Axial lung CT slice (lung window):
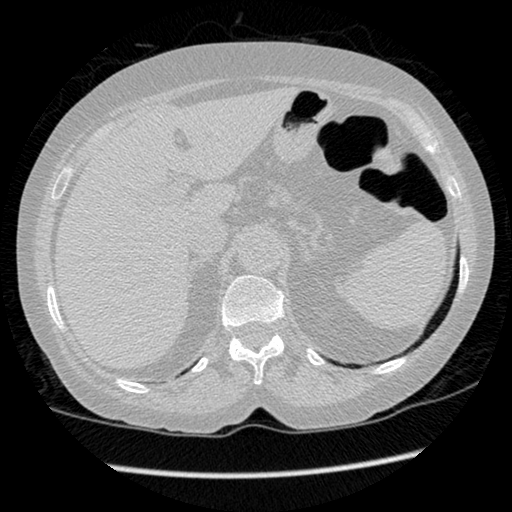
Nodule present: no